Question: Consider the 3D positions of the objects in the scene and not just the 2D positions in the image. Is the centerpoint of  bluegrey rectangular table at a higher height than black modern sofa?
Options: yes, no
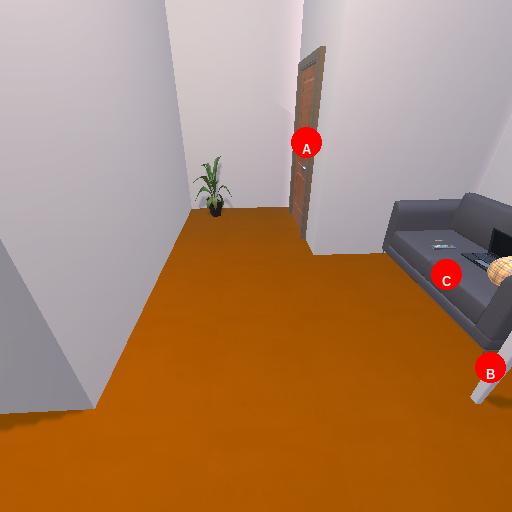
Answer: yes